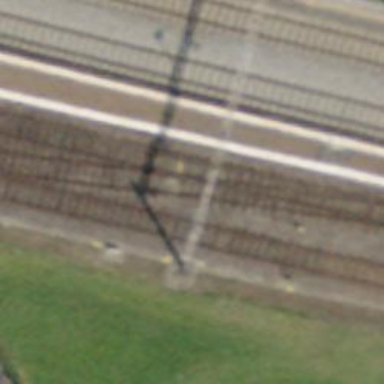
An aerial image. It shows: Single-track electrified railway yard with contact line electrification.